Field crop: maize
Growth stage: 2
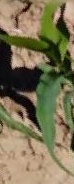
Species: maize